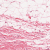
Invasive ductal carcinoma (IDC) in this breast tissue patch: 0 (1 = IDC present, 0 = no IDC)